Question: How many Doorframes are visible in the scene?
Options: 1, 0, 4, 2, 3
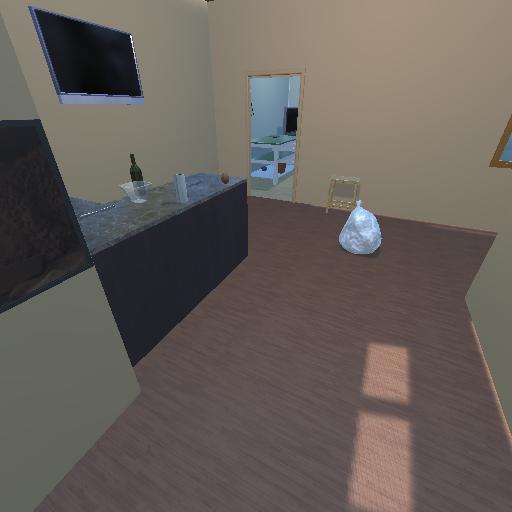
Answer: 1